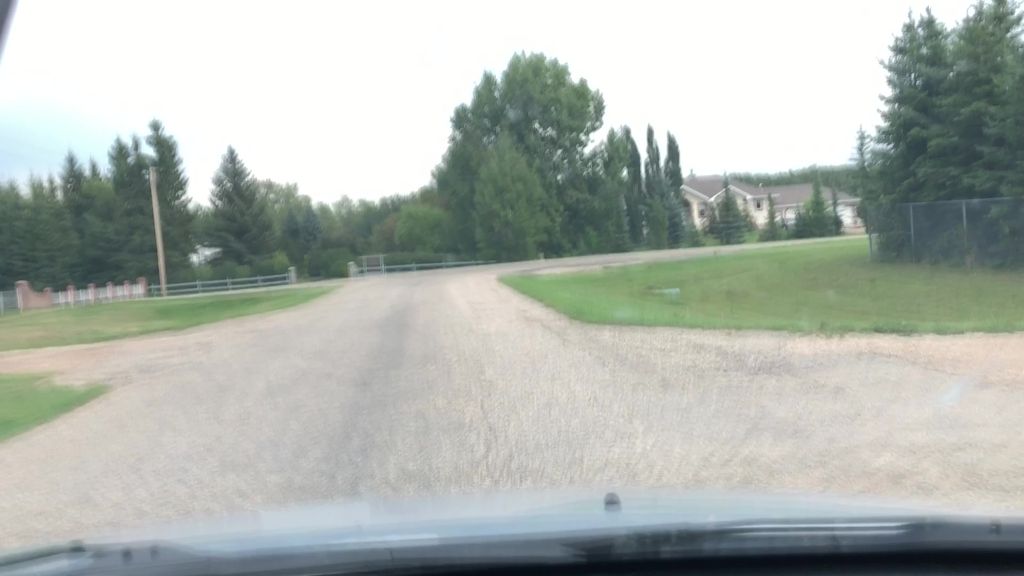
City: edmonton